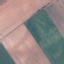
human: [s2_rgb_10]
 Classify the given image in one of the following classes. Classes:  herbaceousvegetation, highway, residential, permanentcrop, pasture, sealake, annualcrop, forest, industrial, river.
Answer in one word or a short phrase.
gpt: AnnualCrop